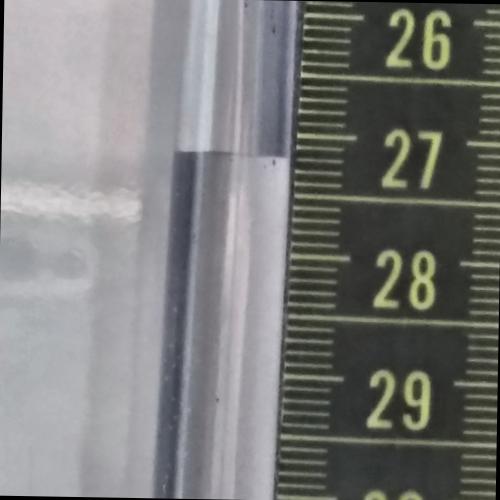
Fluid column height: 27.2 cm